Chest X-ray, PA view. Patient: 69 years old, sex M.
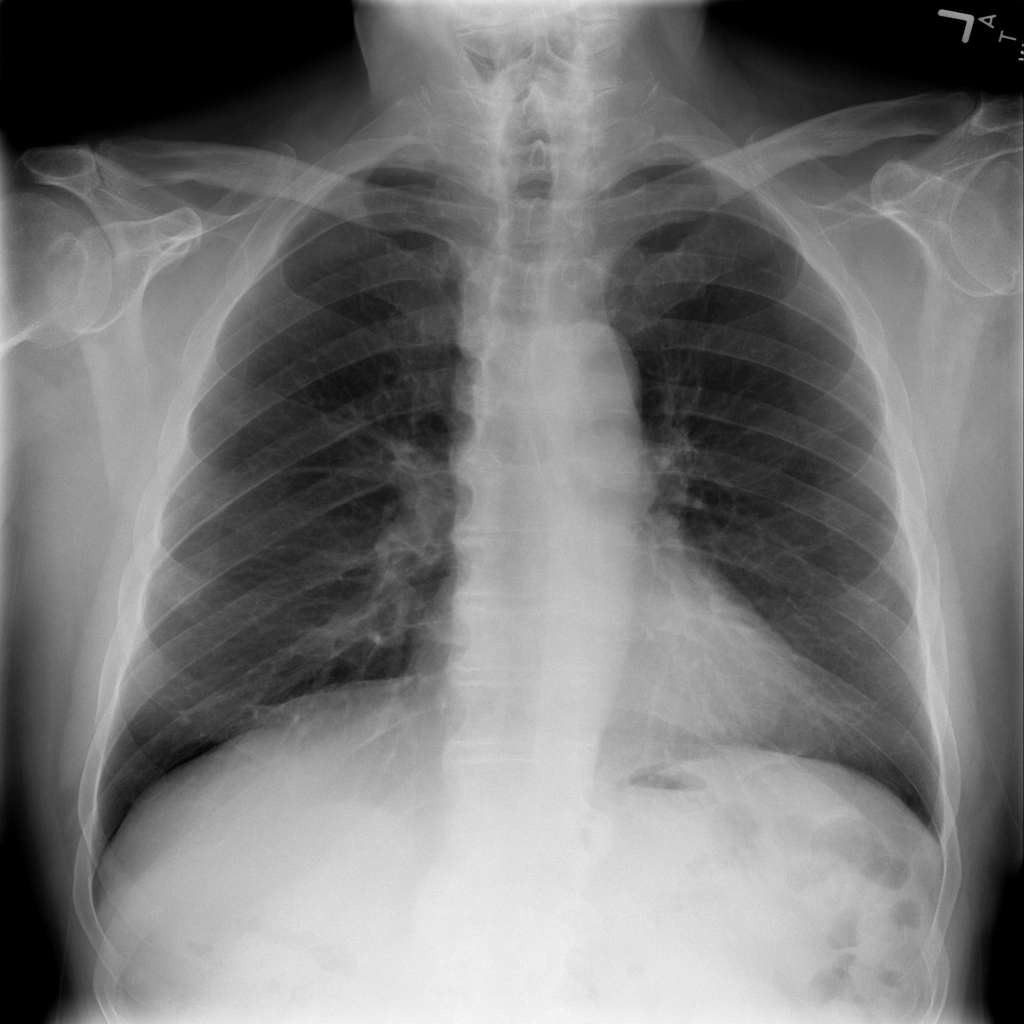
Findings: No Finding